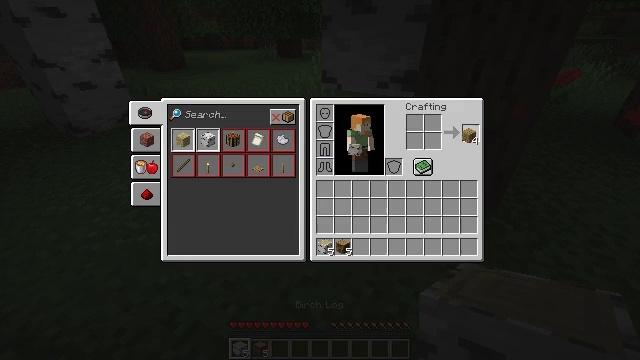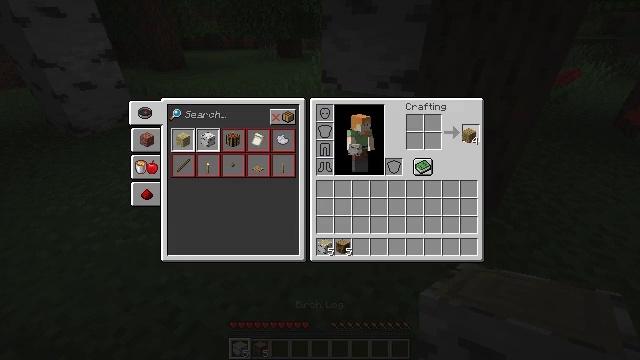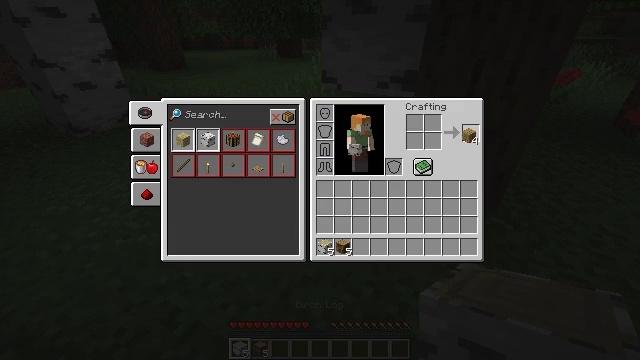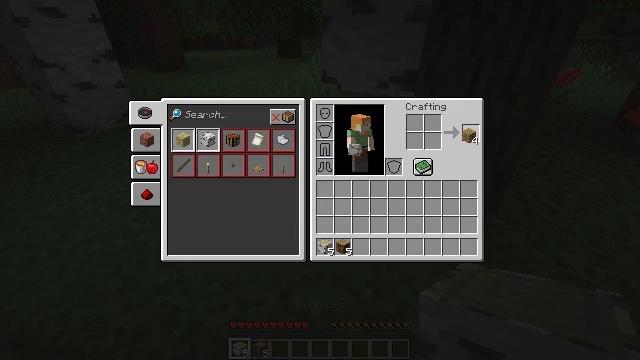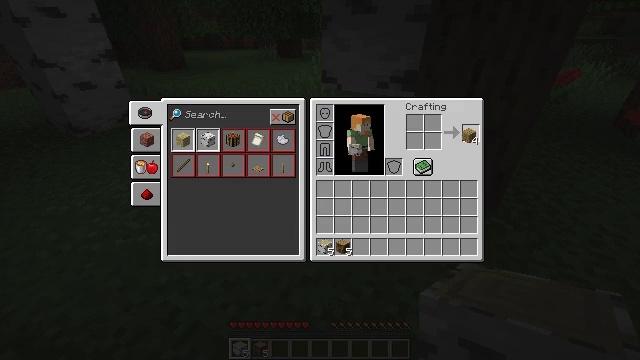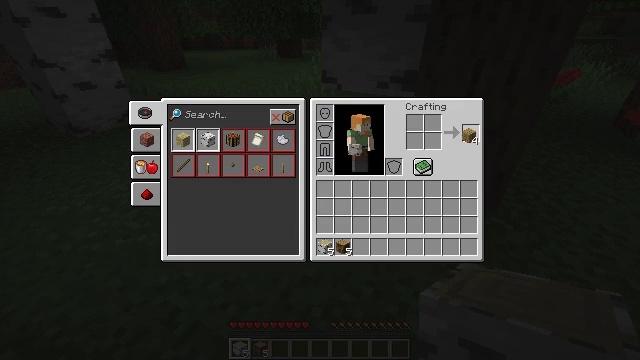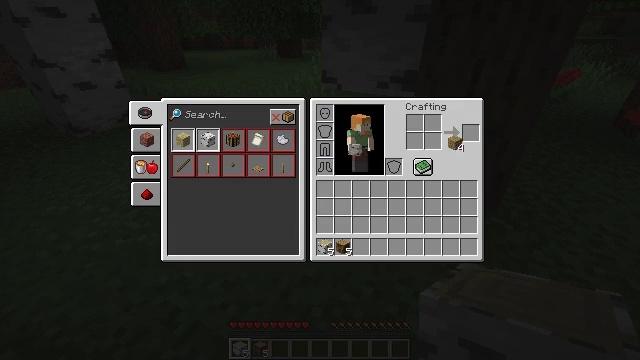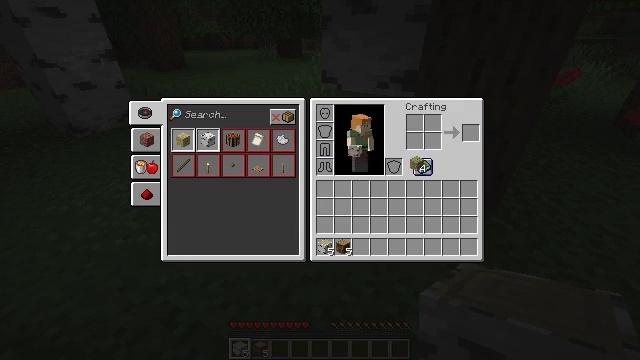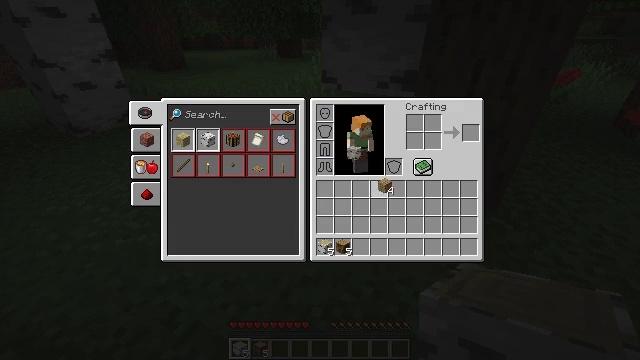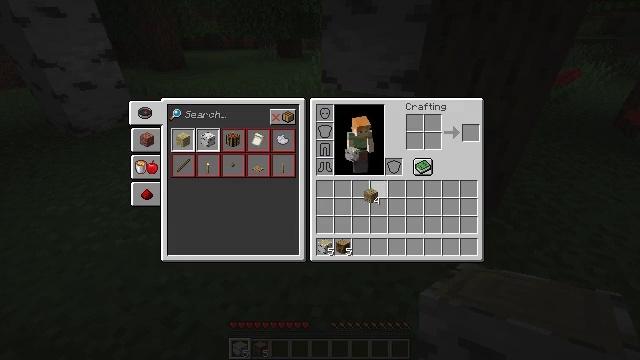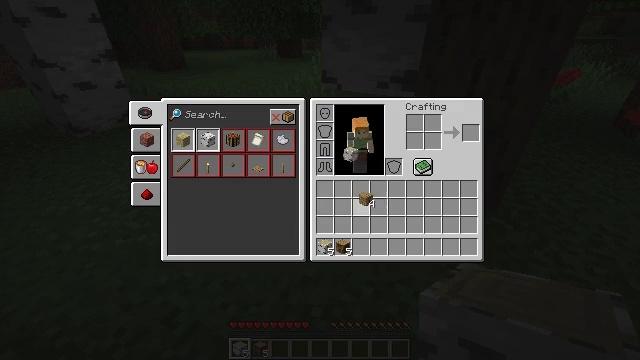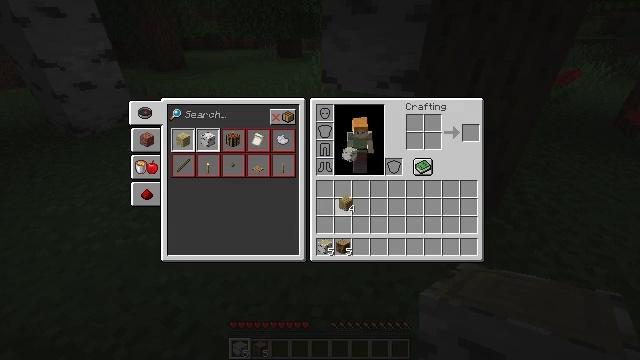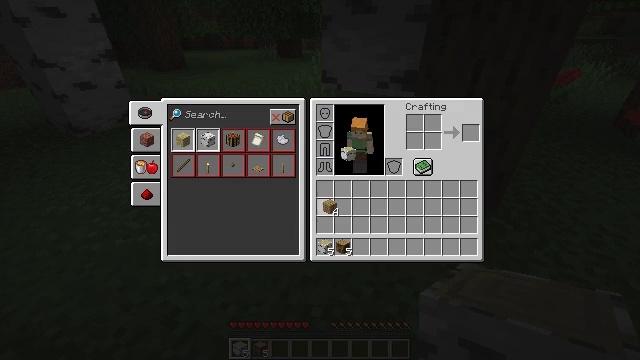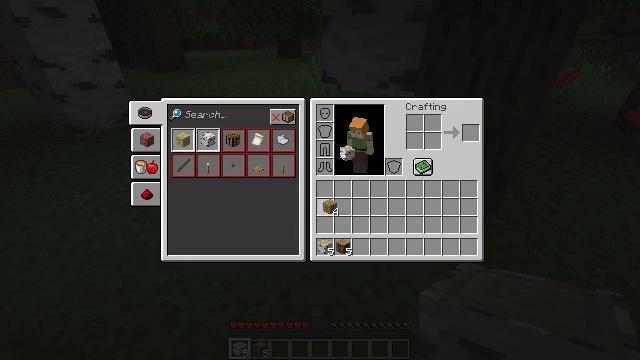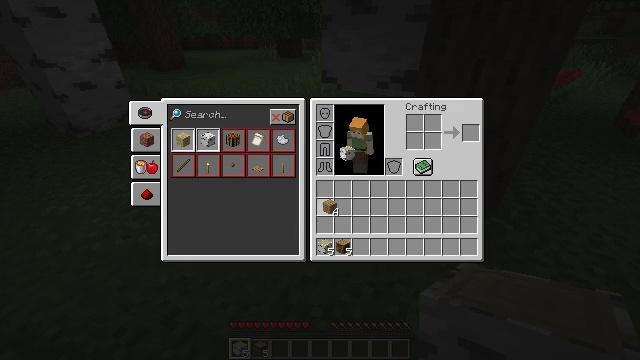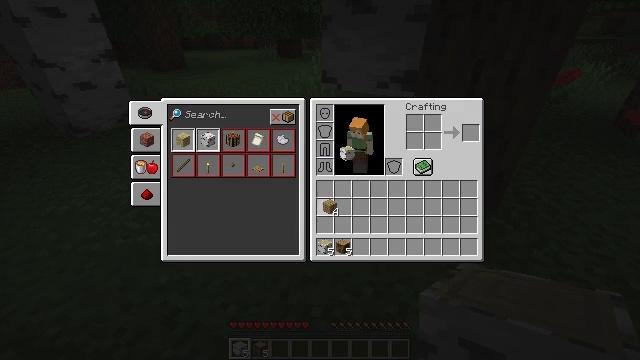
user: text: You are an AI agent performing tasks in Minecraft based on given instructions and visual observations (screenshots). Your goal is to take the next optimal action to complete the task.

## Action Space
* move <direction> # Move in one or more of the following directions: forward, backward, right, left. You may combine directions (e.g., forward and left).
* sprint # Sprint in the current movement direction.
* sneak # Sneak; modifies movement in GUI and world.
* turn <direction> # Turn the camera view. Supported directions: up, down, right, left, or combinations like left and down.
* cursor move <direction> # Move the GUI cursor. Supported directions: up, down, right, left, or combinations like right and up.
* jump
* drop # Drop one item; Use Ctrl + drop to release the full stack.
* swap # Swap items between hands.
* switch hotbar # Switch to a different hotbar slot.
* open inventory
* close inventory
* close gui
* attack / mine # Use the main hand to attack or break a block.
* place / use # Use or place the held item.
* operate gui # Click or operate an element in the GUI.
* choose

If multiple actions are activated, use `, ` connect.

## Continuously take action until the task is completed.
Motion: motion action
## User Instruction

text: Transform birch logs into birch planks.
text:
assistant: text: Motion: open gui
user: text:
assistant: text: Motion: no_op
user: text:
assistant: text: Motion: no_op
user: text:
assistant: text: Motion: no_op
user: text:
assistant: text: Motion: no_op
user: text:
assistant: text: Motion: cursor move left
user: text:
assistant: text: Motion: cursor move left and down
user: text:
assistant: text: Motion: cursor move left and down
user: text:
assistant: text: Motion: cursor move left and down
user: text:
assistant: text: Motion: no_op
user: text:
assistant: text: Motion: cursor move left
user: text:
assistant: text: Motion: cursor move left
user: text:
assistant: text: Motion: no_op
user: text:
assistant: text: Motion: no_op
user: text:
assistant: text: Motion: no_op
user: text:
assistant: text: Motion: no_op
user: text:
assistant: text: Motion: no_op
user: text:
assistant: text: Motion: no_op
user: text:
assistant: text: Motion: no_op
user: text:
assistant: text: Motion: no_op
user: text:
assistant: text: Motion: operate gui
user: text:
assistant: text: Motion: operate gui
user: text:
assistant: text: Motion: operate gui
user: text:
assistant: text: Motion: no_op
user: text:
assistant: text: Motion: no_op
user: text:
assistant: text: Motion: no_op
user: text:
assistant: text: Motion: no_op
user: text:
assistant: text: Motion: no_op
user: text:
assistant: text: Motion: cursor move left
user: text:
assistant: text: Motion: cursor move left and up